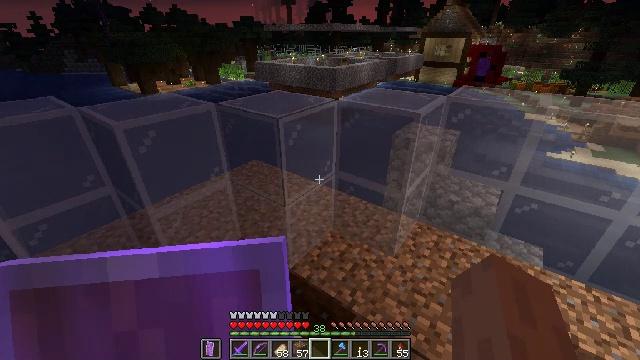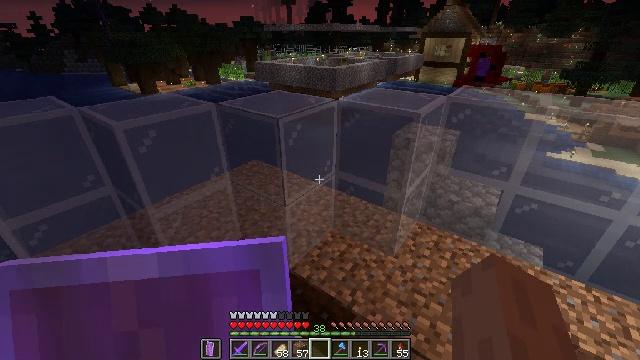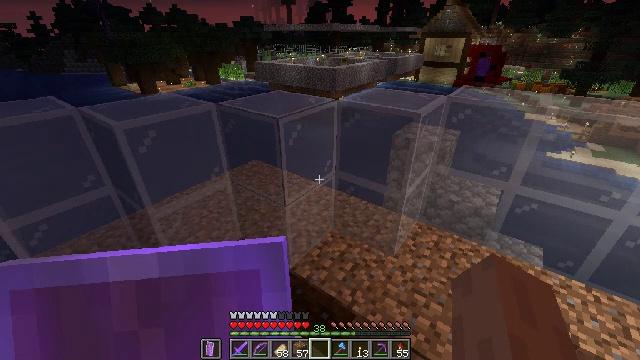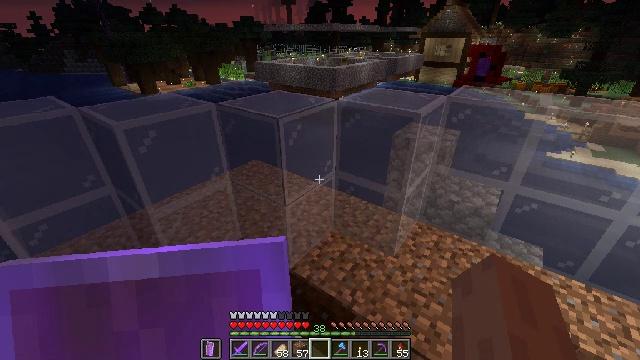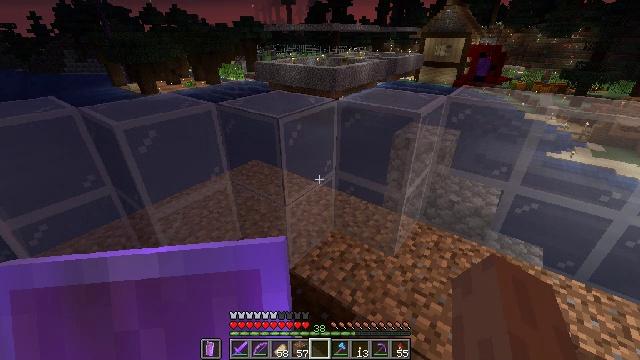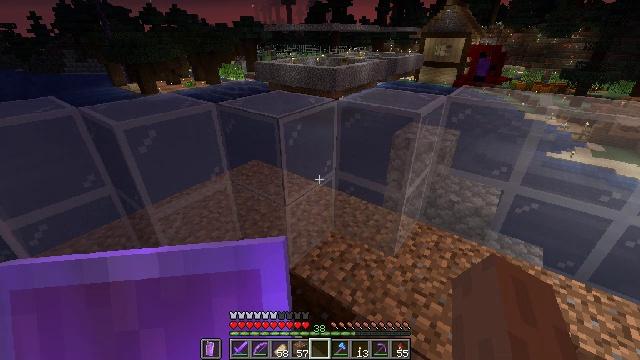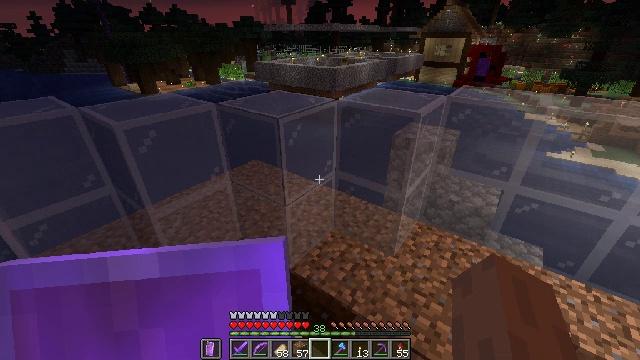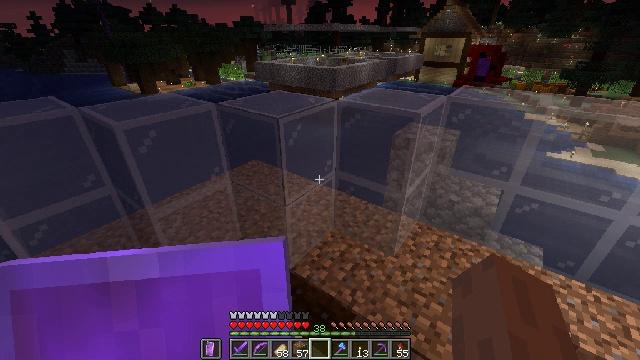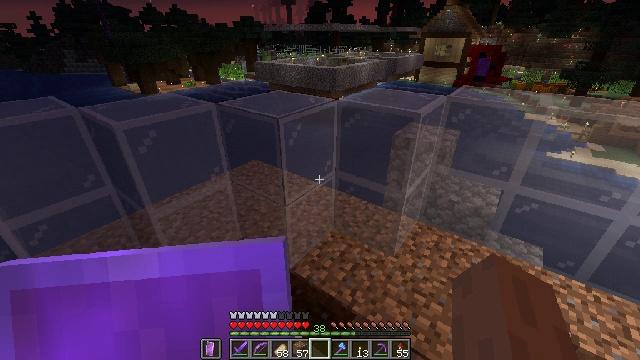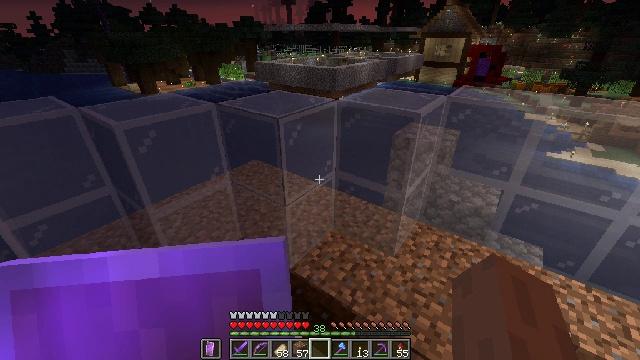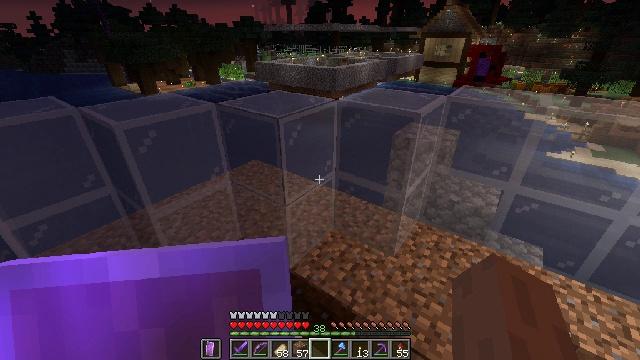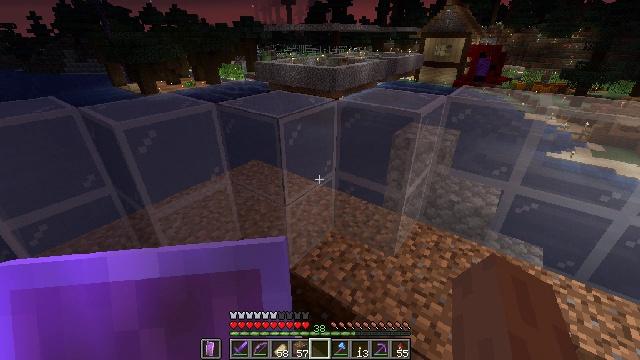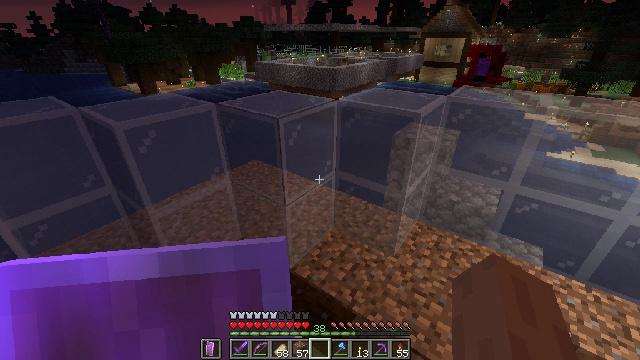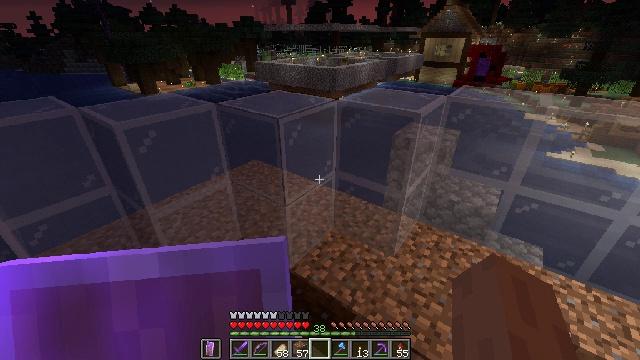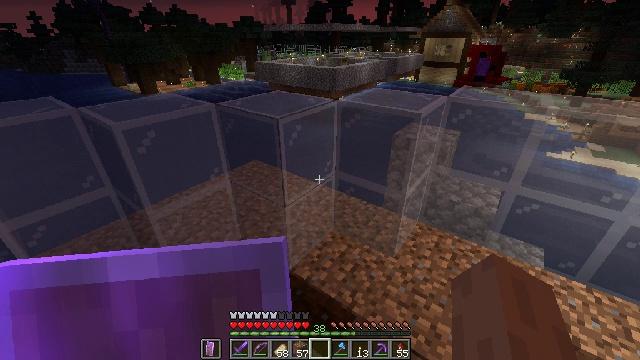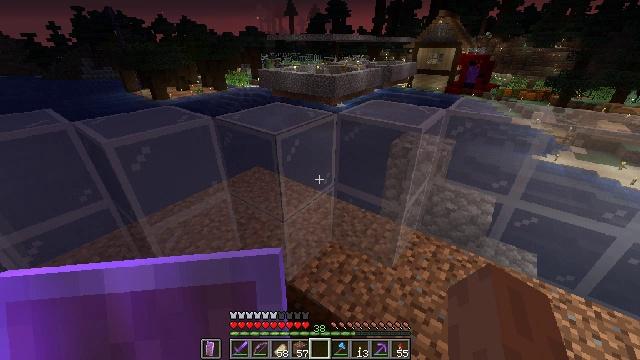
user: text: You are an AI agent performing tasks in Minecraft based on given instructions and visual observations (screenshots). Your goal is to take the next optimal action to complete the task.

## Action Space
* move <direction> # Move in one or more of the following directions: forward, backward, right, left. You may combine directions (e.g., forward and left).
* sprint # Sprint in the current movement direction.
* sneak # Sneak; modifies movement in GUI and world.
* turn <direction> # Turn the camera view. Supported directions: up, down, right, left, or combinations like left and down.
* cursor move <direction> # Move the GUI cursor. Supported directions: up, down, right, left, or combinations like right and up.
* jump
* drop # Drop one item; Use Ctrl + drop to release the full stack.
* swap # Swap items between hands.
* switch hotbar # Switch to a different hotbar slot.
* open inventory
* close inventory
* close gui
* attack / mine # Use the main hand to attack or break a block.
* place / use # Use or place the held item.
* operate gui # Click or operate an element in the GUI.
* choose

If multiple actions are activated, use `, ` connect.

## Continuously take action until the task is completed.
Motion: motion action
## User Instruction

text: Break the torch to collect it.
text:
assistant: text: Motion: sprint
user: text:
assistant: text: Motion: sprint
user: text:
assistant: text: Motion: sprint
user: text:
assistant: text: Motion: sprint
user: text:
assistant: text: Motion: sprint
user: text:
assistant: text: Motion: sprint
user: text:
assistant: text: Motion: sprint
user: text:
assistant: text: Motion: sprint
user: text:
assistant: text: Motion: sprint
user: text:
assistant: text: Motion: sprint
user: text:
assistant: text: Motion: sprint
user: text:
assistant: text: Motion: sprint
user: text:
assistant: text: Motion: sprint
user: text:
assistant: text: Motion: move forward, sprint
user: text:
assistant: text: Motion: move forward, sprint
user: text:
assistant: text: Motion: move forward, sprint, turn left
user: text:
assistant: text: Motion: move forward, sprint, turn left, jump
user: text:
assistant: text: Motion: move forward, sprint, jump
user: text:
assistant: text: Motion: move forward, sprint, jump
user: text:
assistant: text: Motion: move forward, sprint, jump
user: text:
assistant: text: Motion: move forward, sprint, jump
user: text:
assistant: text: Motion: move forward, sprint, turn left, jump
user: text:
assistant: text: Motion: move forward, sprint, jump
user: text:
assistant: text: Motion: move forward, sprint, jump
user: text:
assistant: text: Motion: move forward, sprint, jump
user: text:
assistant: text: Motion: move forward, sprint
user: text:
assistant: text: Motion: move forward, sprint
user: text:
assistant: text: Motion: move forward, sprint
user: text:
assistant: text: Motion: turn right and down
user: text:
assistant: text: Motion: turn right and down